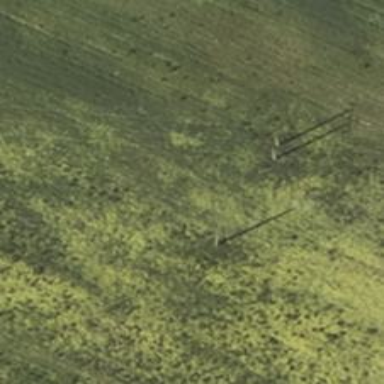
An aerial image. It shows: Minor power line with 3 cables.